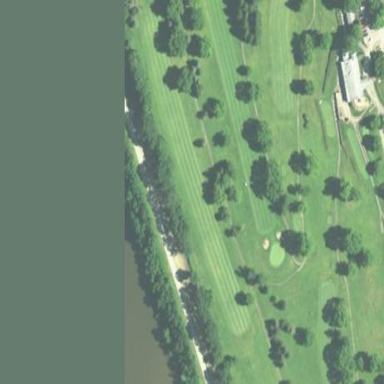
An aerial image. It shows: Grassy area designated as golf fairway.